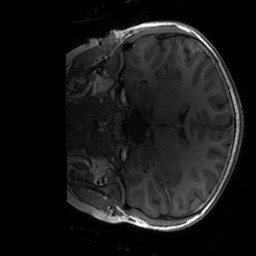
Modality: T1w
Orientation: coronal
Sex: male
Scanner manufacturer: siemens
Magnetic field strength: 3 T
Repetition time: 1.9 s
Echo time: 0.00243 s